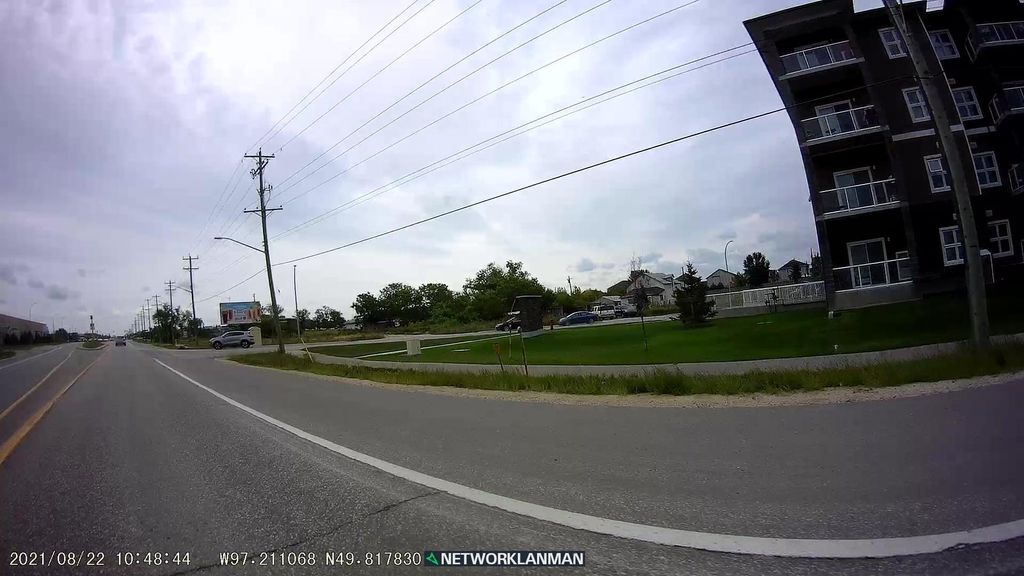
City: winnipeg